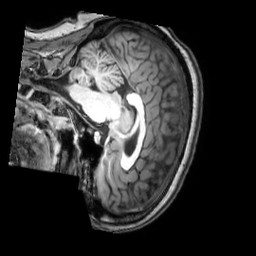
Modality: T1w
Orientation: sagittal
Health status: healthy
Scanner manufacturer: philips
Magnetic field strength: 3 T
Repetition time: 0.0077 s
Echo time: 0.0035 s